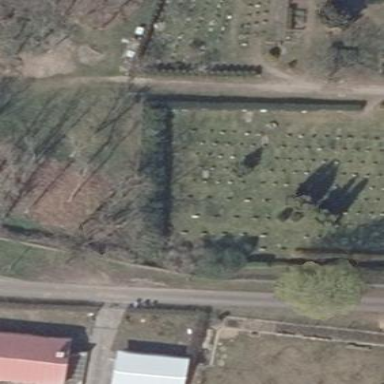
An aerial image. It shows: Sector in the cemetery.